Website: macys
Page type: customer-info-address
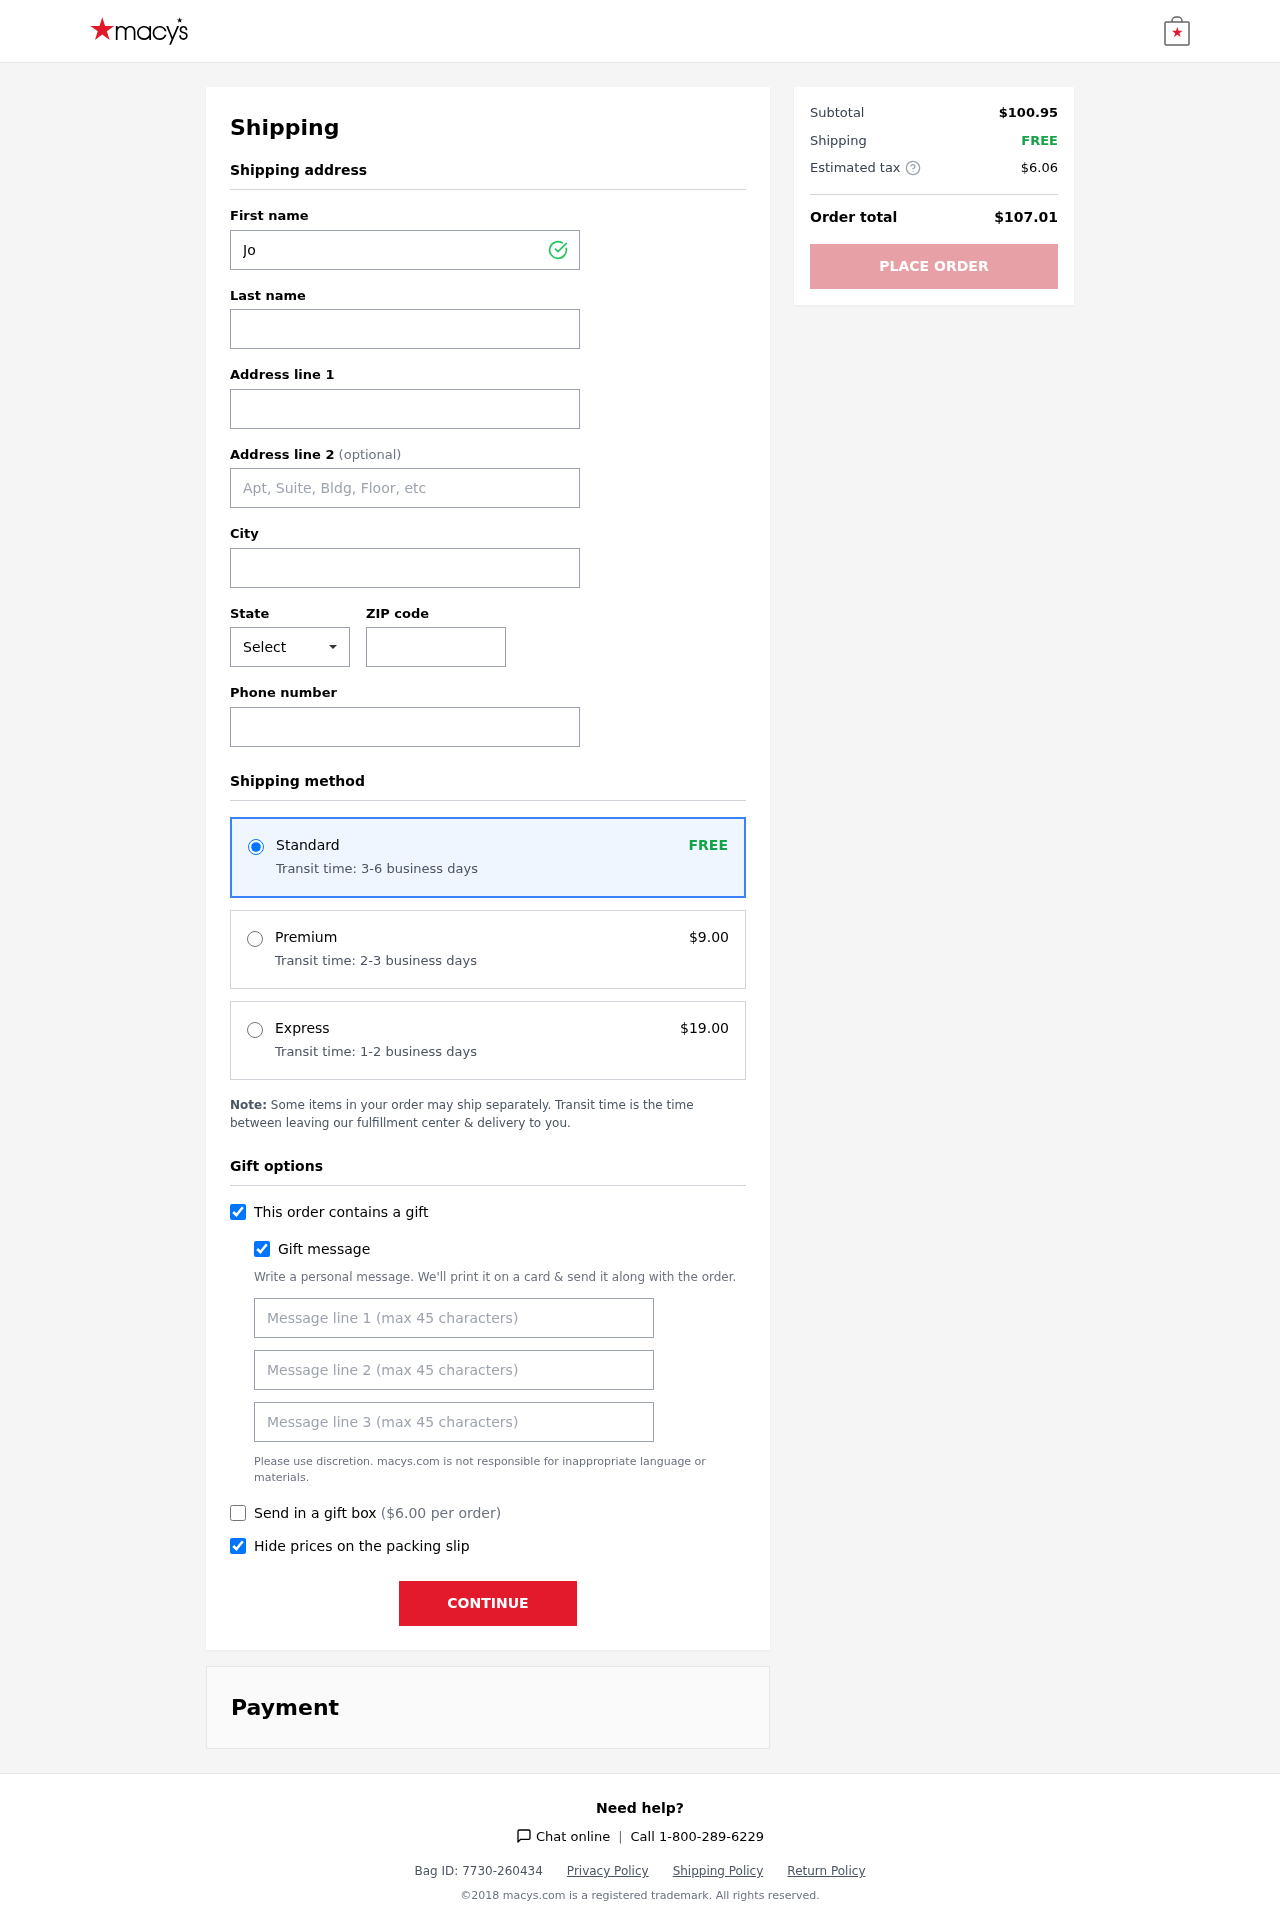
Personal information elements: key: PII_CITY
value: Michelleland
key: PII_FIRSTNAME
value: Jose
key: PII_GIFT_MESSAGE
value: Hey Tracy, I thought you’d love these cozy sheets to add a touch of elegance to your space. Wishing you restful nights and sweet dreams in your new home! Enjoy!  Jose
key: PII_LASTNAME
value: Vazquez
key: PII_PHONE
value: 9443882607
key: PII_POSTCODE
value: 15691
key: PII_STATE_ABBR
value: FM
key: PII_STREET
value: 725 Heather Vista
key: PII_STREET2
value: Suite 107
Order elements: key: ORDER_SHIPPING_STANDARD
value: FREE
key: ORDER_SHIPPING_STANDARD_TIME
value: Transit time: 3-6 business days
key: ORDER_SHIPPING_PREMIUM
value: $9.00
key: ORDER_SHIPPING_PREMIUM_TIME
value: Transit time: 2-3 business days
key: ORDER_SHIPPING_EXPRESS
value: $19.00
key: ORDER_SHIPPING_EXPRESS_TIME
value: Transit time: 1-2 business days
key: ORDER_GIFT_BOX_FEE
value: $6.00
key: ORDER_SUBTOTAL
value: $100.95
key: ORDER_SHIPPING_COST
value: FREE
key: ORDER_TAX
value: $6.06
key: ORDER_TOTAL
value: $107.01